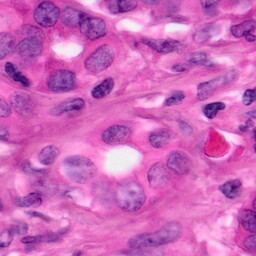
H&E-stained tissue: Pancreatic